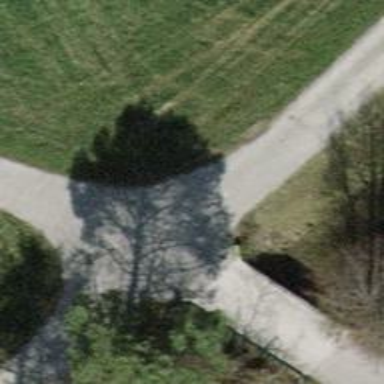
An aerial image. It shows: Paved track with grade1 tracktype.